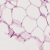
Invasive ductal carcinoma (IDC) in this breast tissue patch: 0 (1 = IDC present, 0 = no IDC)